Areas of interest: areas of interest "Shopping Mall"
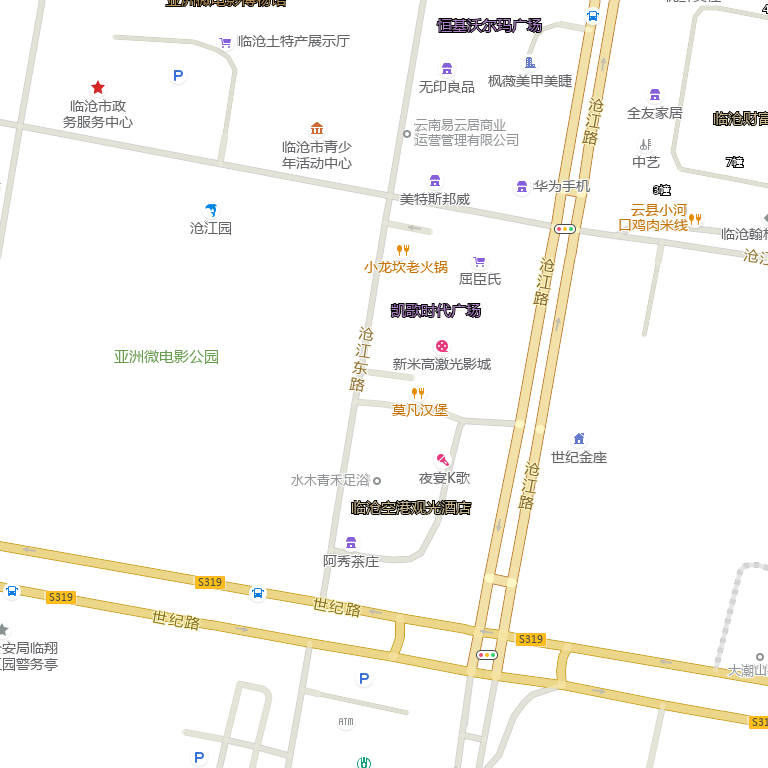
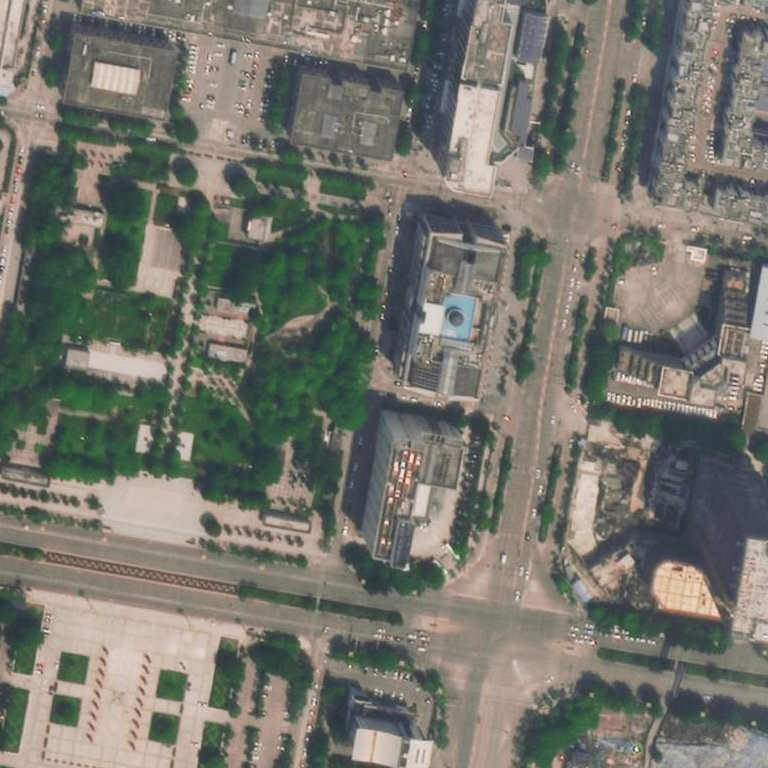